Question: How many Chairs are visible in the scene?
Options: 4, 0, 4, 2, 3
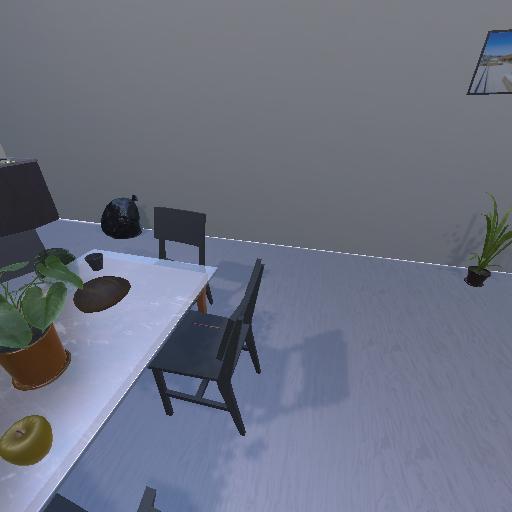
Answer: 4